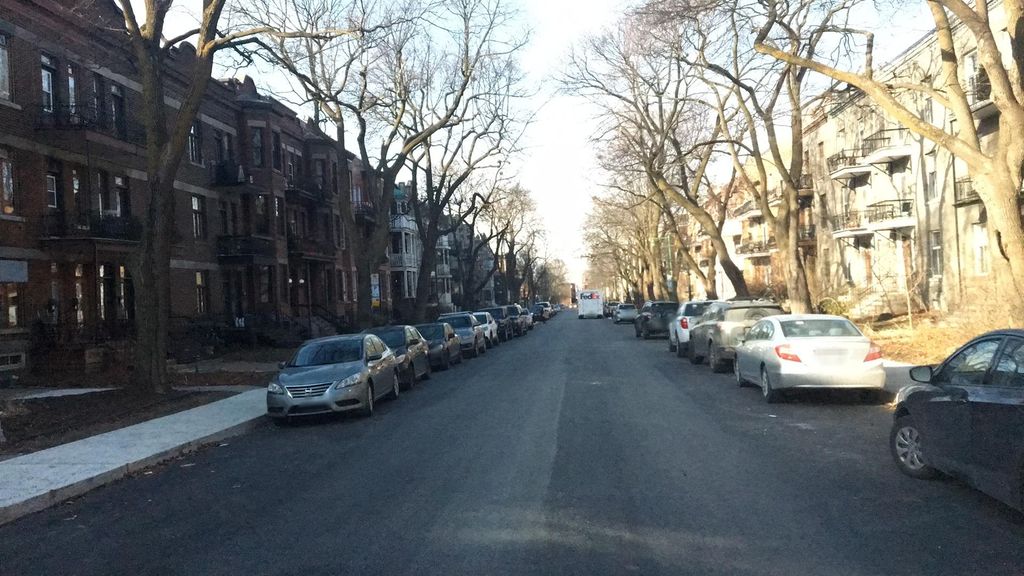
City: montreal